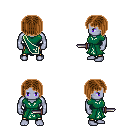
a pixel art fantasy rpg character, male body template, dark elf, purple skin, sash dress, gold greaves, brown pageboy hairstyle, dagger, four views (front, back, left, right), 2x2 character sprite sheet, small pixel art, hard edges, no anti-aliasing